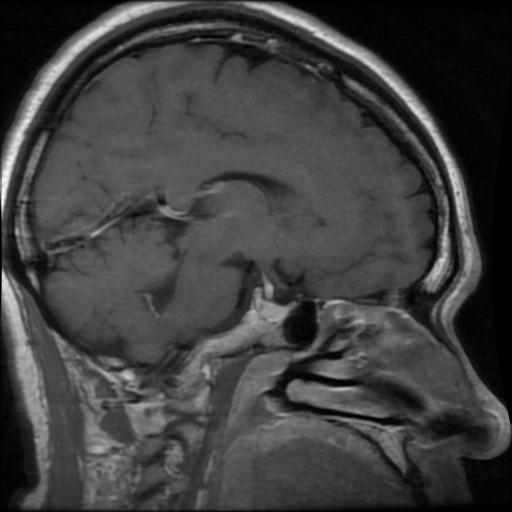
Label: pituitary